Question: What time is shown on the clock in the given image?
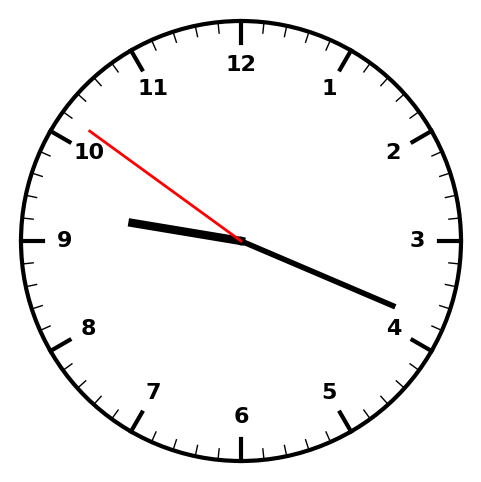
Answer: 09:18:51